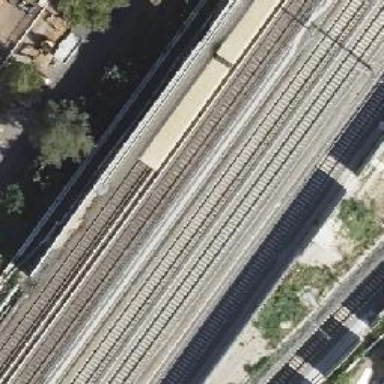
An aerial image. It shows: Railway milestone with catenary mast.